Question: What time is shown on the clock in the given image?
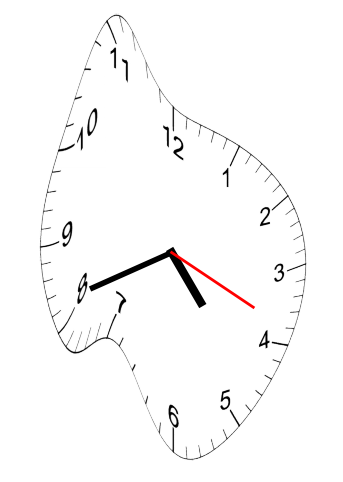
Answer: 04:41:19